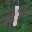
Label: 1